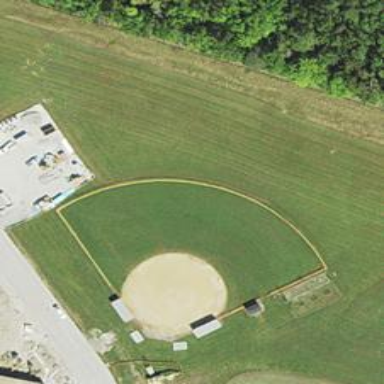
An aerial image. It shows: Baseball pitch for leisure and sports activities.